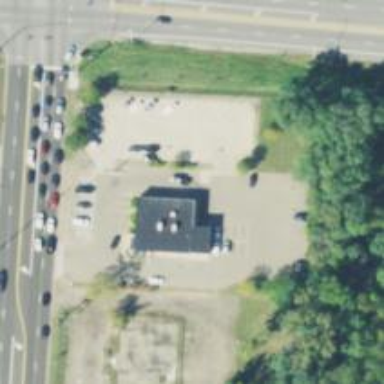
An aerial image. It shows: Car rental facility.